Question: I am trying to use checkable menuitem. But checkmark is not working.
Here is the code
'''
<MenuItem Header="Switch to...">
<MenuItem IsCheckable="True" IsChecked="True" Header="Stroke-Based" StaysOpenOnClick="True" />
<MenuItem IsCheckable="True" IsChecked="True" Header="Color-Transfer" StaysOpenOnClick="True" />
</MenuItem>
'''

Where i am doing wrong?
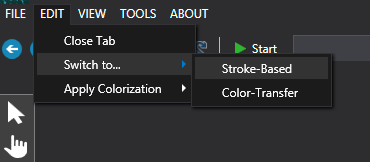
Answer: I had the exact same issue with Mahapps custom menuitem. Here is the code I added for handling the IsChecked trigger to the existing menuitem xaml-
Add this this "CheckMarkPanel" grid and remove the icon grid. Alternatively you can leave both, but I removed mine.
'''
<Grid Grid.Column="0"
Margin="6,0,6,0"
x:Name="CheckMarkPanel"
VerticalAlignment="Center"
HorizontalAlignment="Center"
Visibility="Collapsed">
<Path x:Name="CheckMarkPath"
Width="7" Height="7"
Visibility="Hidden"
SnapsToDevicePixels="False"
Stroke="#cccccc"
Fill="Green"
StrokeThickness="2"
Data="M 0 0 L 7 7 M 0 7 L 7 0" />
</Grid>
'''
Add these multi trigger conditions -
'''
<MultiTrigger>
<MultiTrigger.Conditions>
<Condition Property="IsChecked"
Value="true" />
<Condition Property="Role"
Value="SubmenuItem" />
</MultiTrigger.Conditions>
<Setter TargetName="CheckMarkPath"
Property="Visibility"
Value="Visible" />
</MultiTrigger>
<MultiTrigger>
<MultiTrigger.Conditions>
<Condition Property="IsCheckable"
Value="true" />
<Condition Property="Role"
Value="SubmenuItem" />
</MultiTrigger.Conditions>
<Setter TargetName="CheckMarkPanel"
Property="Visibility"
Value="Visible" />
</MultiTrigger>
'''
And collapse all CheckMarkPanel's visibility for TopLevelHeader/TopLevelItem/subMenutItem.